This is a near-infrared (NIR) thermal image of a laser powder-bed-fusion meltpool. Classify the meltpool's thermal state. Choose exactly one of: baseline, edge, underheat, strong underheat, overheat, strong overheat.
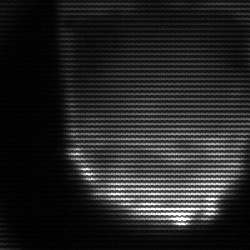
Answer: edge